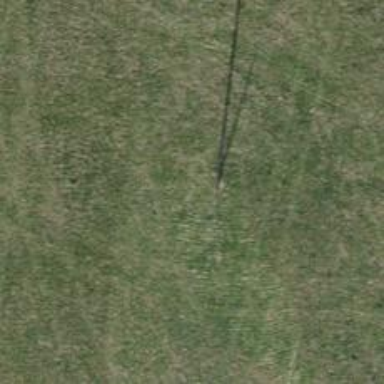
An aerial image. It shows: Power pole.